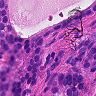
Metastatic tissue present: yes